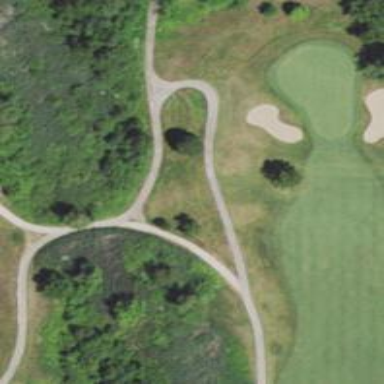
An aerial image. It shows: Pathway for golfing.